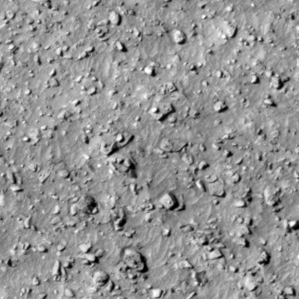
Label: non_frost